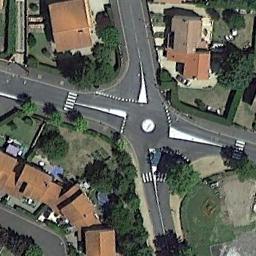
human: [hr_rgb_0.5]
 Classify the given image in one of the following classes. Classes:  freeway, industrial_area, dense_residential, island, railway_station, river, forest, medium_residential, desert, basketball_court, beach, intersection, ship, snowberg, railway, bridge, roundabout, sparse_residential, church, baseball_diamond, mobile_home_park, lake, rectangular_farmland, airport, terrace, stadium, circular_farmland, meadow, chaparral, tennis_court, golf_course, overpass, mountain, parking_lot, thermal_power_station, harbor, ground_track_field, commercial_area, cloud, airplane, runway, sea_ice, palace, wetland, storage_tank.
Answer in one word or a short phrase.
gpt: intersection